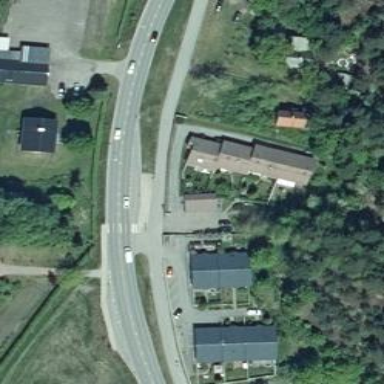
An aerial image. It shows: Asphalt road designated as living street.